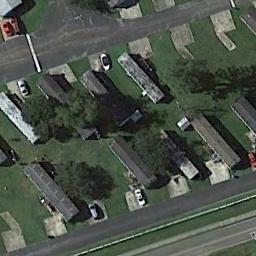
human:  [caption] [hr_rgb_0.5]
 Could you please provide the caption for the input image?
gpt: The mobile home park has some neatly arranged mobile homes and trees on the grass .

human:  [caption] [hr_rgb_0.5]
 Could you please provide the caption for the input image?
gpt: There are two rows of mobile homes on the lawn .

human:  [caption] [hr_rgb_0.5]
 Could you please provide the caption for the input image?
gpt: The mobile home park is on the grass next to the road .

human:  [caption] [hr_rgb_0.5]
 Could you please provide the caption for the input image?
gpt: There are many trees in the mobile home park .

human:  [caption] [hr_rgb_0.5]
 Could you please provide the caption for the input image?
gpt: There are some buildings on a green lawn in the mobile home park .